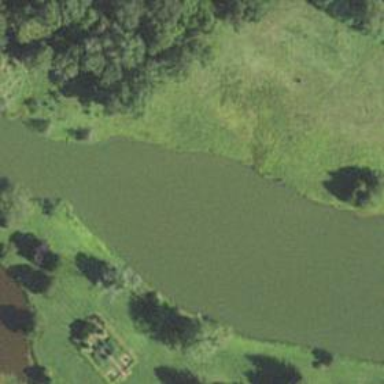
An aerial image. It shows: Pond with natural water.